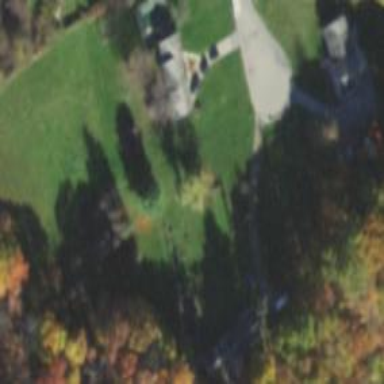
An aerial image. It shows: Driveway.